Question: I have a ecommerce site in which a dialog page provides the user with cart information and upon clicking "check out" I am trying to grab my cc processing vendor's page and load it into the div.
I am loading it into the dialog div by calling:
'''
$('#viewCart').html('<object data="https://someCC.com/amount=<?php echo $totalCharges;?>&UMinvoice=<?php echo $_SESSION['cartId'];?>">');
'''
my problem is that the dialog contains the page, but only in a small portion of the dialog as seen here.

how can i adjust it so that a) the dialog is larger, and b the resulting page fits in the dialog?
edit::::
'''
$('#viewCart').dialog(
{
autoOpen:false,
width: 1400,
modal: true,
resizable: false,
closeOnEscape: true,
buttons:
{
"CheckOut": function()
{
$('#viewCart').html('<object data="https://someCC.com/amount=<?php echo $totalCharges;?>&UMinvoice=<?php echo $_SESSION['cartId'];?>">');
},
"Cancel": function()
{
$(this).dialog("close");
}
}
});
'''
and at bottom of page:
'''
<div id='viewCart'></div>
'''
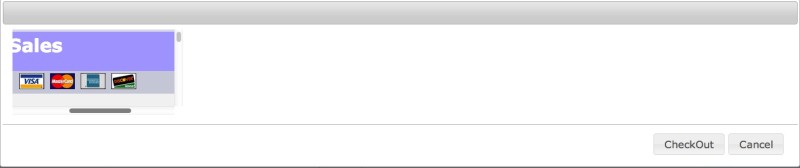
Answer: Need to add attributes to object.
'''
$('#viewCart').html('<object width="1100' height="1100" data="https://someCC.com/amount=<?php echo $totalCharges;?>&UMinvoice=<?php echo $_SESSION['cartId'];?>">');
},
'''